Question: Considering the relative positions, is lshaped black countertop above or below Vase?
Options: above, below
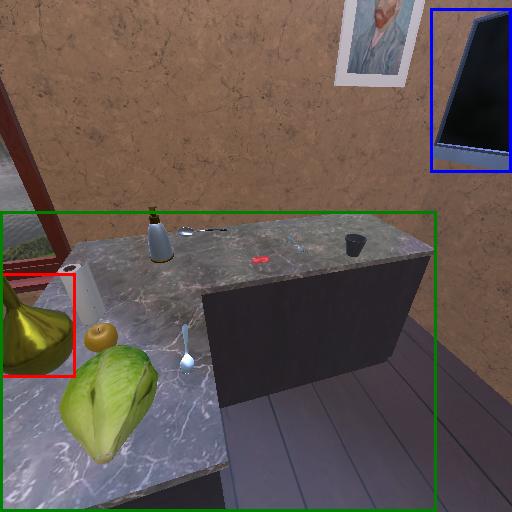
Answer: above